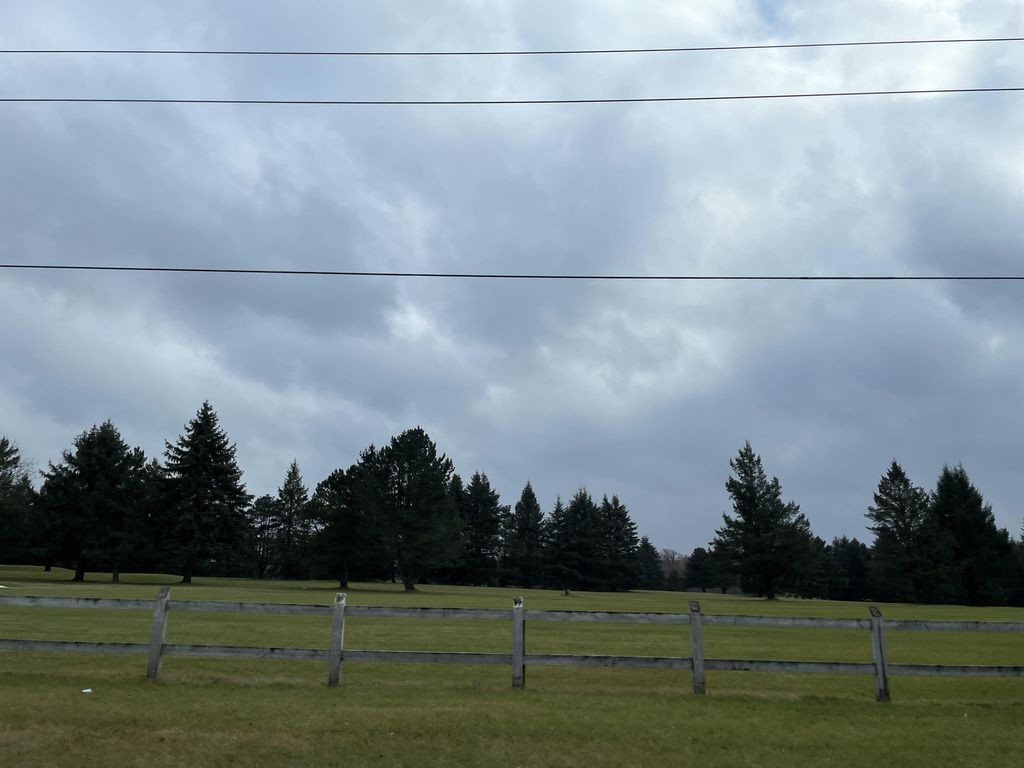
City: kitchener-waterloo